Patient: sex M, age 49
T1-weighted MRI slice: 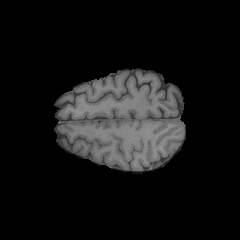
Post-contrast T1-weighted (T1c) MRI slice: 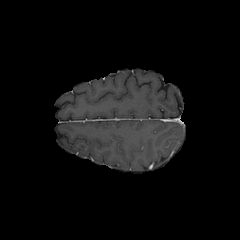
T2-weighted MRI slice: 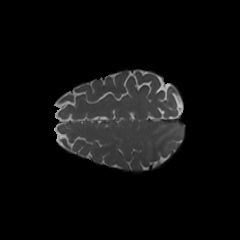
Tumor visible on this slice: no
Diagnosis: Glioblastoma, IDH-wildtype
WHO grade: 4